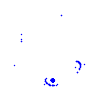
Particle: pion